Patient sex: M
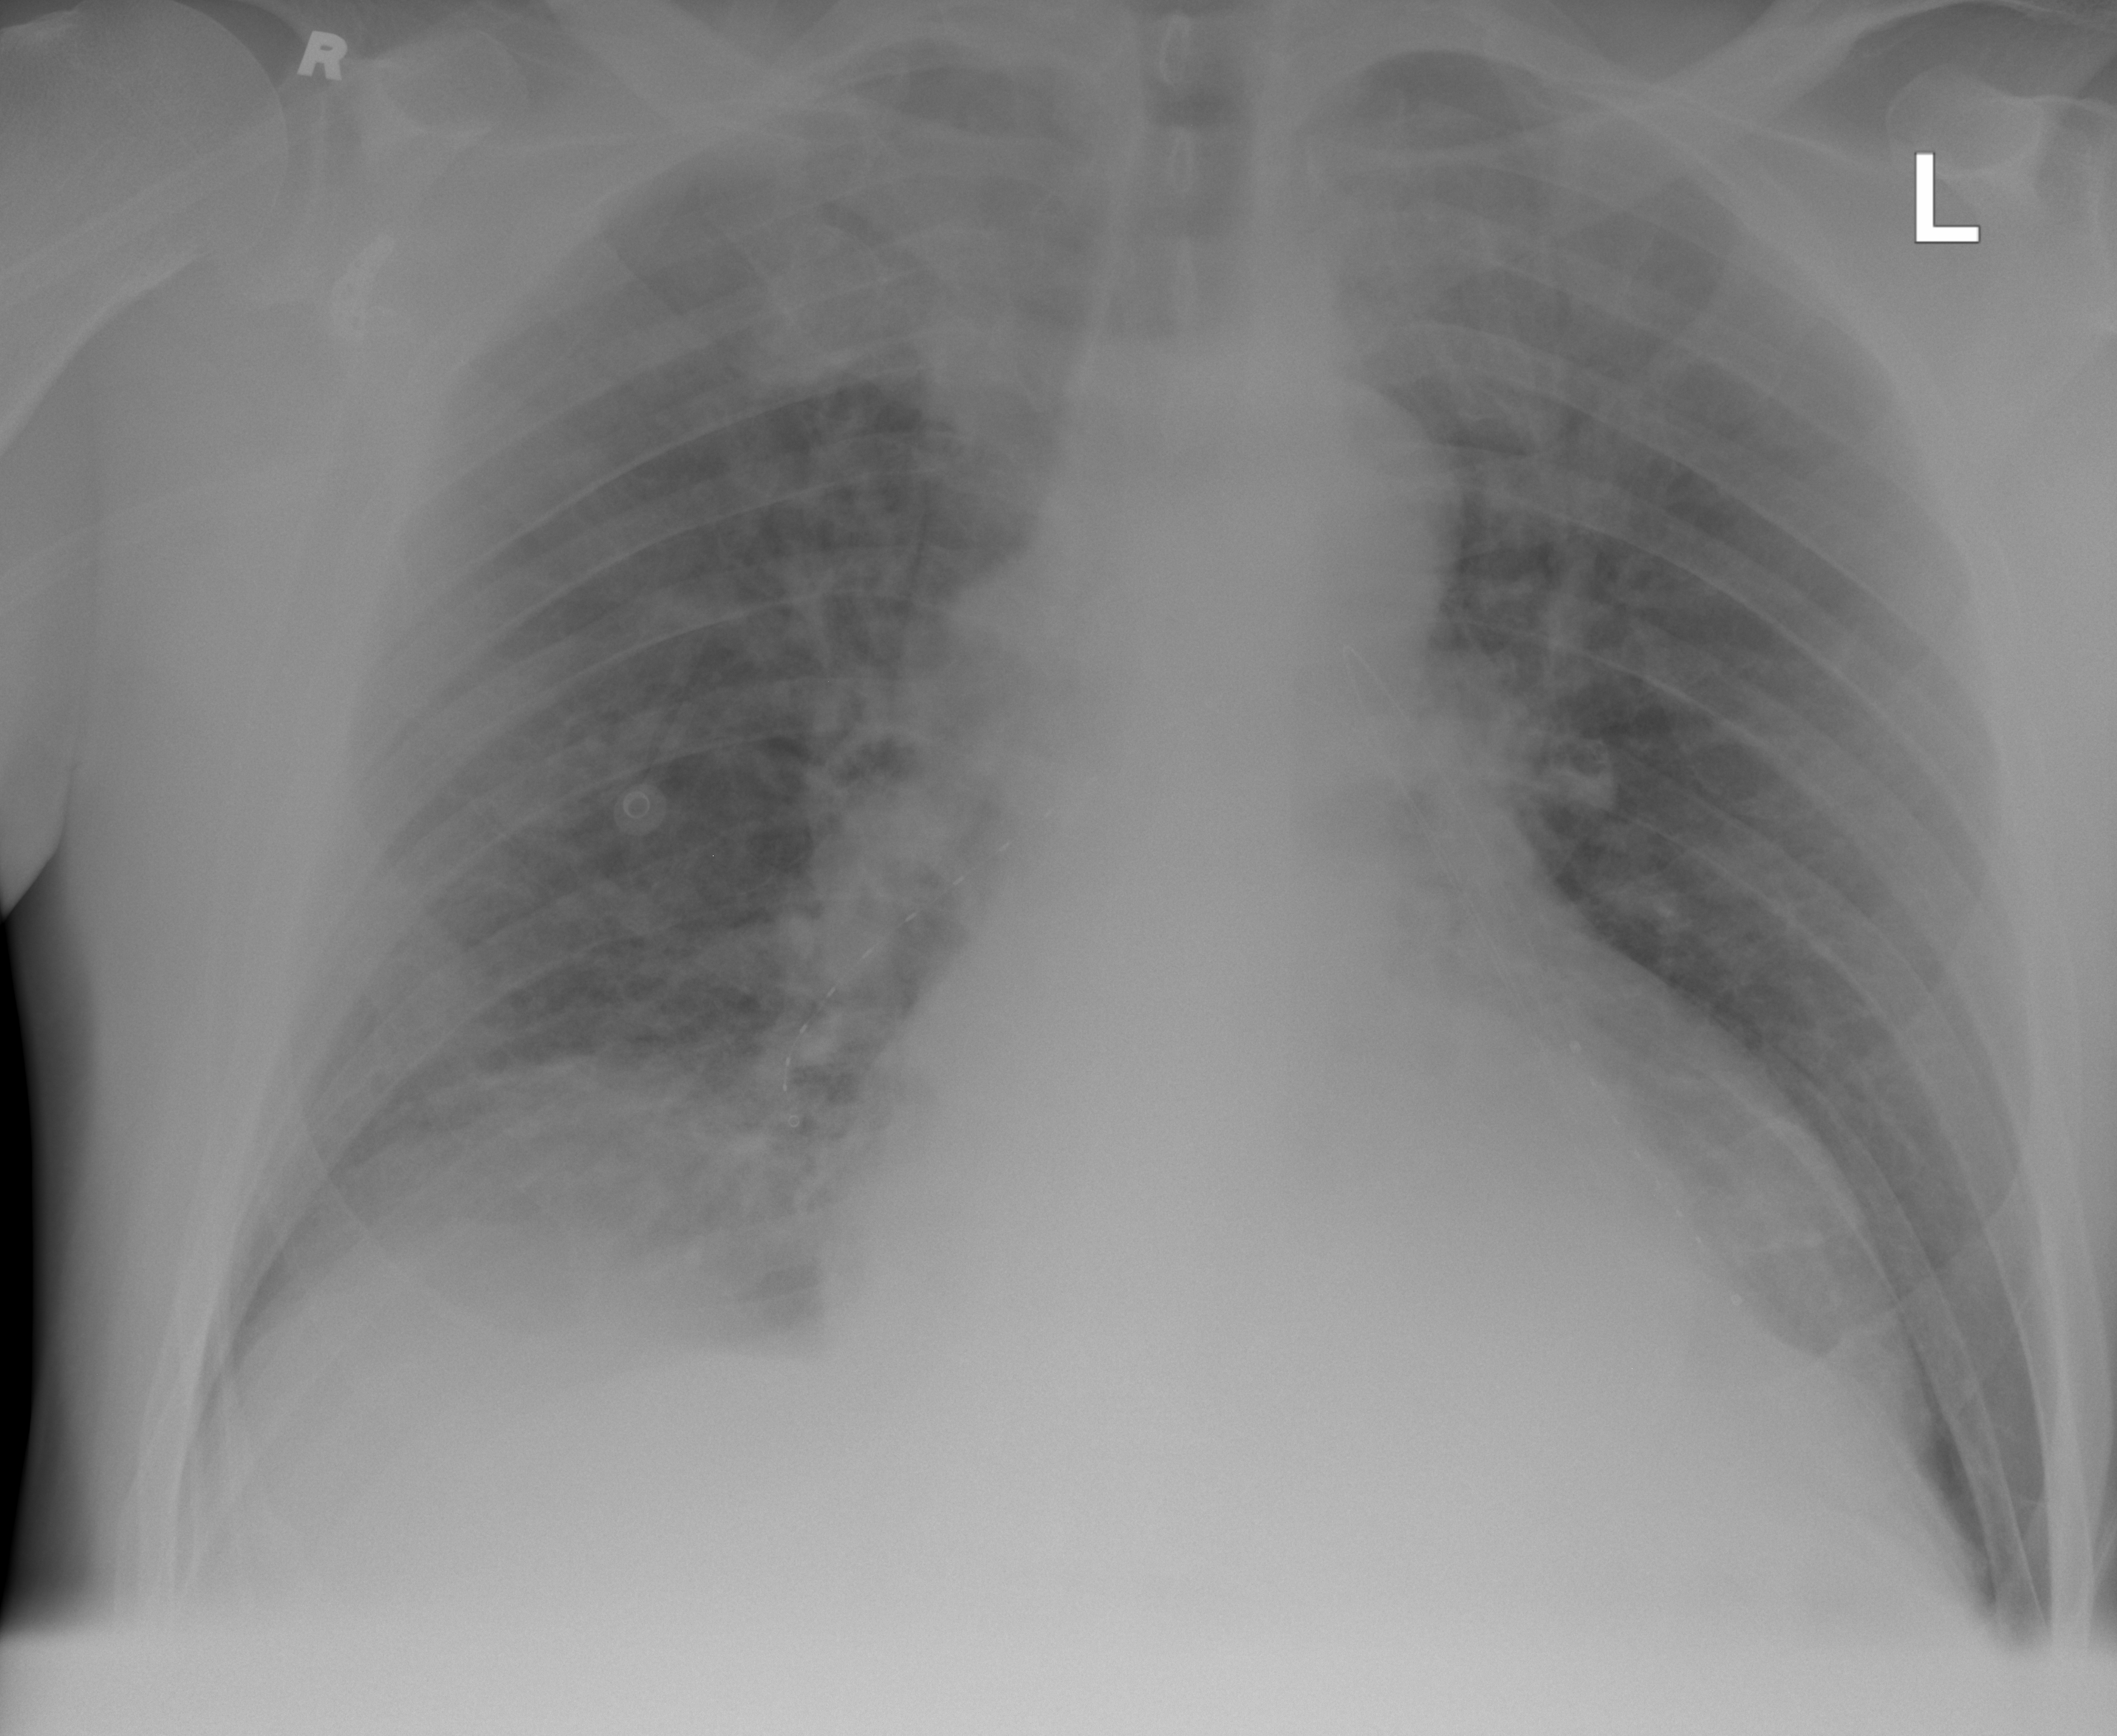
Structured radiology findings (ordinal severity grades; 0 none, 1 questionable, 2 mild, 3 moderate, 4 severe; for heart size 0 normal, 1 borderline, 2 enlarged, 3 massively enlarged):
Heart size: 2
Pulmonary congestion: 2
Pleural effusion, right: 0
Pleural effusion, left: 0
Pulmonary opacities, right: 2
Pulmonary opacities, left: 2
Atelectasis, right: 0
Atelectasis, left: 0